Question: I need to create a Error Code String where certain error characters occupy certain positions in a string.
Say you have Code and it must be in position .
Output:
Now if we have Code which is in position .
Output:
Now what if in an instance I have TWO errors? How can I output this string:

'''
ErrorCode = Space(CodeNumber.Value) + CodeCharacter.Value
'''
Is there an easy way to do this? I understand I can do this for the first code adn then for the second take the earlier number () and subtract it from () and take away and then space and add character. But that seems messy and difficult when we have multiple codes and spaces.
What happens when I add two strings in VBA? Say "___A" + "_B" I assume its "___A_B".
Is there anyway to get "?"
Thanks!
------------------------After trying ideas from both answers--------------------
I get this :
'''
Private Sub ExportError_Click()
Dim myErr As String
myErr = ""
Dim myFile As String
myFile = "C:\Reformatted.txt"
Open myFile For Output As #1
If F_2 = True Then
AddCode "F", 2, myErr
ElseIf G_3 = True Then
AddCode "G", 3, myErr
ElseIf H_4 = True Then
AddCode "H", 4, myErr
End If
Print #1, myErr
Close #1
Shell "C:\Windows\Notepad.exe C:\Reformatted.txt", 1
End Sub
Function AddCode(Lett As String, Pos As Long, ByRef ErrString As String)
If Pos > Len(ErrString) Then
ErrString = ErrString & Space(Pos - Len(ErrString))
End If
Mid(ErrString, Pos, 1) = Lett
End Function
Private Sub UserForm_Click()
End Sub
'''
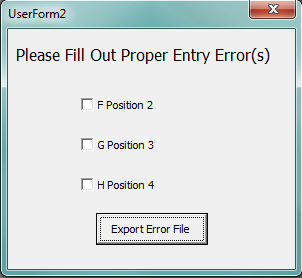
Answer: '''
Sub Tester()
Dim myErr As String
AddCode "F", 2, myErr
AddCode "G", 5, myErr
AddCode "A", 1, myErr
Debug.Print myErr
End Sub
Function AddCode(Lett As String, Pos As Long, ByRef ErrString As String)
If Pos > Len(ErrString) Then
ErrString = ErrString & Space(Pos - Len(ErrString))
End If
Mid(ErrString, Pos, 1) = Lett
End Function
'''
From your example:
'''
Private Sub ExportError_Click()
Dim myErr As String
myErr = ""
Dim myFile As String
myFile = "C:\Reformatted.txt"
Open myFile For Output As #1
If F_2 = True Then AddCode "F", 2, myErr
If G_3 = True Then AddCode "G", 3, myErr
If H_4 = True Then AddCode "H", 4, myErr
Print #1, myErr
Close #1
Shell "C:\Windows\Notepad.exe C:\Reformatted.txt", 1
End Sub
'''